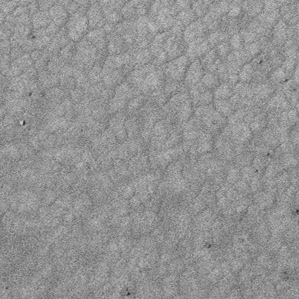
Label: frost